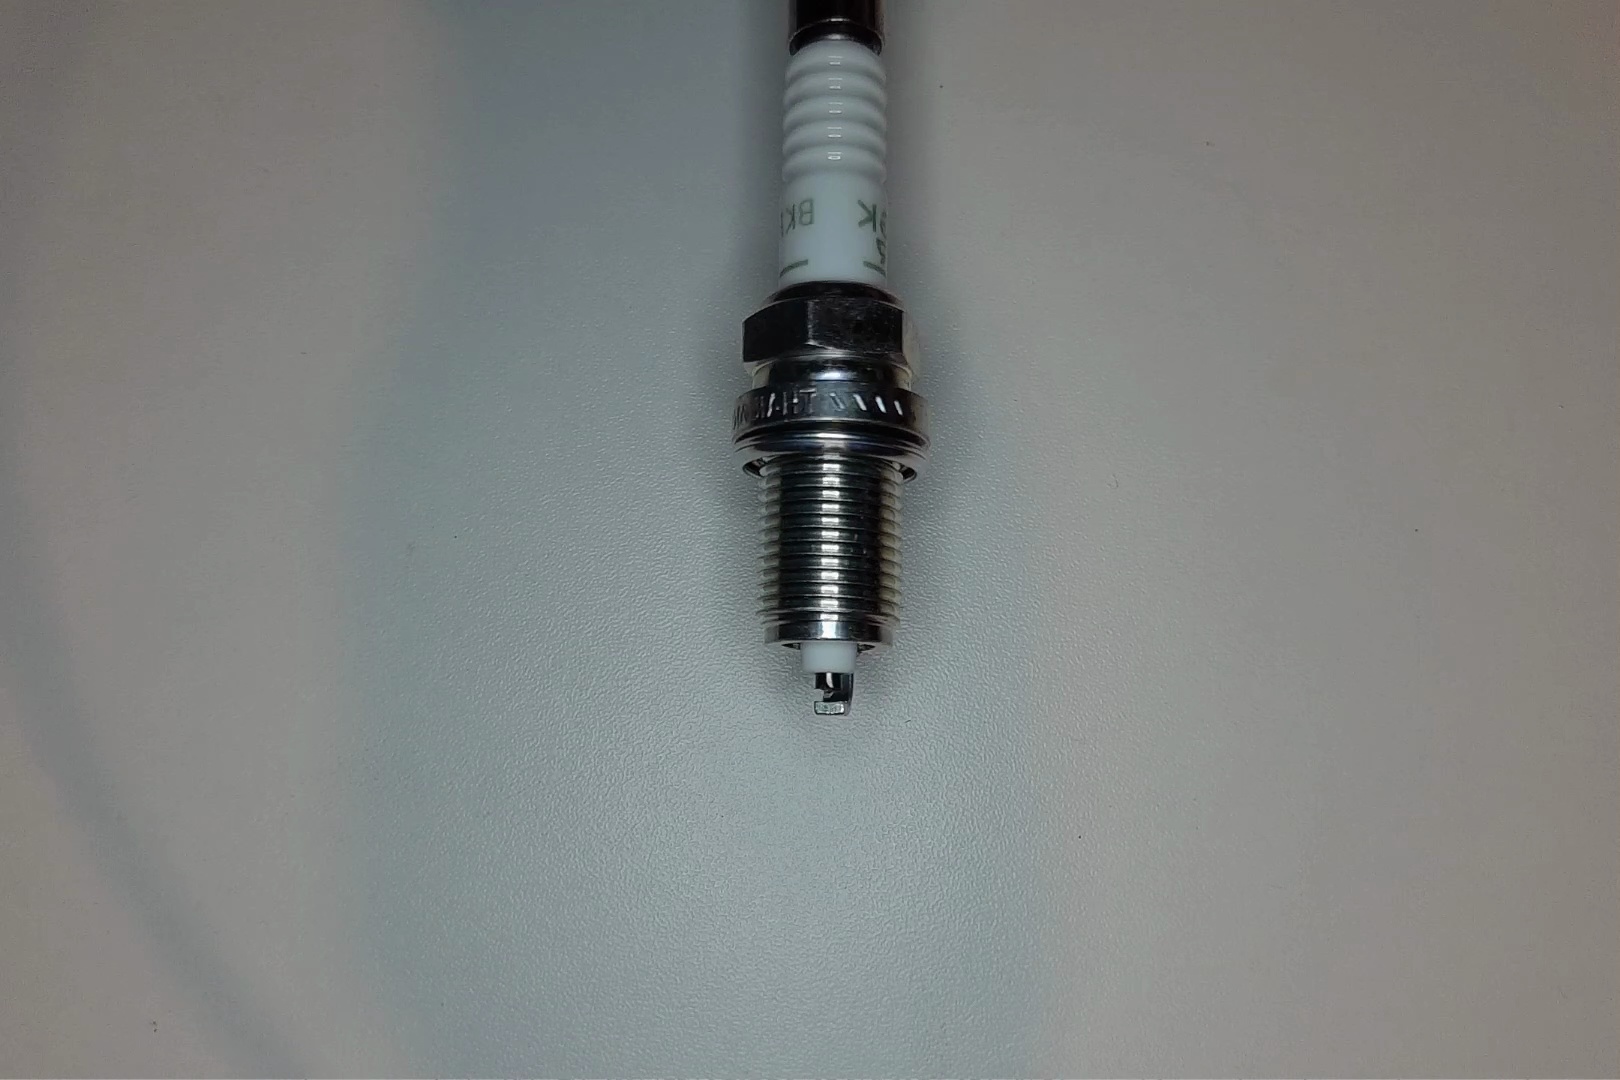
Label: normal